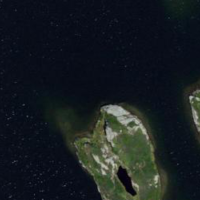
EUNIS habitat code: 14
Species observed at this site:
Anthus spinoletta